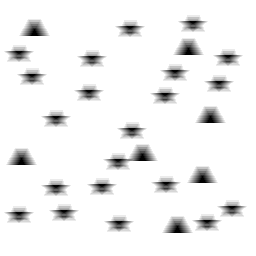
Squares: 0
Triangles: 7
Stars: 21
Total shapes: 28